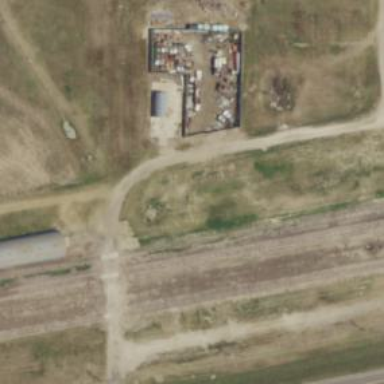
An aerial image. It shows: Abandoned railway.